Question: I'm learning C and C#, the question is for C#, I'm reading this programming book and this code is not compiling.

'FileDialog' is only showing two methods in intellisense(Equals and ReferenceEquals). The code is from a book so it is expected that this method and property are part of the 'FileDialog' class right?
Here is the code:
'''
private void cmdBrowse_Click(object sender, EventArgs e
{
if (FileDialog.ShowDialog() != DialogResult.Cancel)
{
txtLocation.Text = FileDialog.FileName;
cmdWatch.Enabled = true;
FileDialog.
}
}
'''
EDIT: I found out what the problem was, I hadn't added a filedialog to the form, I didn't know what a filedialog was, now I remember. Dohh
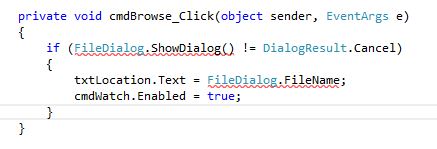
Answer: The problem is you want an instance of a class, rather than using the class directly. However, <URL> is an abstract class which means you cannot instantiate it directly, but there are a couple of implementations that you can use...
Assuming you want to select (open) a file, then you can use <URL> class:
'''
OpenFileDialog dialog = new OpenFileDialog();
if(dialog.ShowDialog() != DialogResult.Cancel)
{
txtLocation.Text = dialog.FileName;
cmdWatch.Enabled = true;
}
'''
Alternatively, if you want to choose a file location for saving then use <URL>